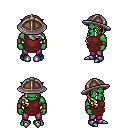
a pixel art fantasy rpg character, male body template, orc, green skin, maroon tunic, magenta pants, white blonde right-swept hairstyle, chain helm, leather bracers, metal boots, four views (front, back, left, right), 2x2 character sprite sheet, small pixel art, hard edges, no anti-aliasing